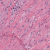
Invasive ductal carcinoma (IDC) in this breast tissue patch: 1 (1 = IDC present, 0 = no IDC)